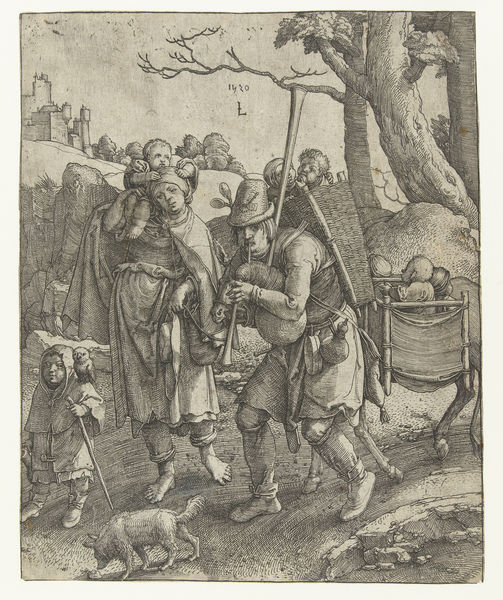
Titel: Uilenspiegel: de bedelaarsfamilie
Künstler: Lucas van Leyden
Standort: Amsterdam
Institution: Rijksmuseum
Schlagwörter: baum, mann, frau, hund, weg, arm, musiker, esel, kinder, zigeuner, burg, stich, mittelalter, zwerg, dudelsack, eule, schottland, hameln, zigeuuner